Field crop: maize
Growth stage: 1
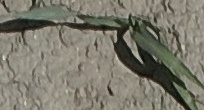
Species: sorghum